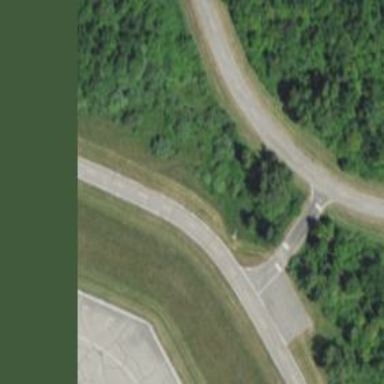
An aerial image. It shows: Raceway for motor sports.